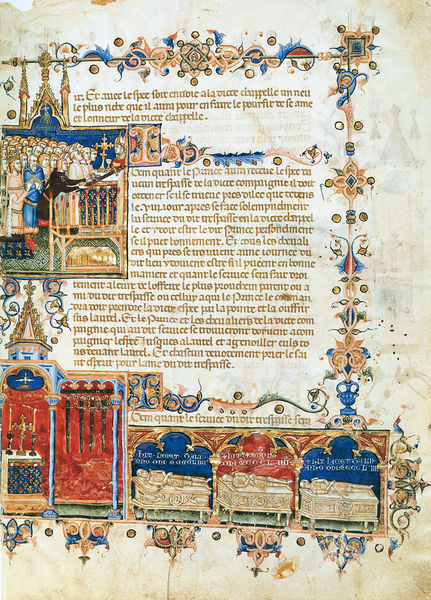
Titel: Die Statuten vom Orden des Heiligen Geistes des Ludwig von Tarent. Paris, Bibliothèque Nationale de France, MS. FR. 4274
Künstler: Christoforo Orimina
Institution: Paris, Bibliothèque Nationale
Schlagwörter: gruppe, kirchturm, leute, kirche, drei, personen, bischof, kerzen, kreuz, schwerter, text, beten, menschenmenge, ritter, altar, gruft, gräber, mitra, sarkophag, buchmalerei, e buchmalerei